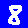
Digit: 8